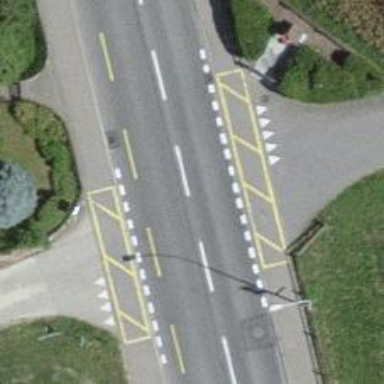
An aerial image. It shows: Bus stop with stop position for public transport.